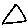
Label: triangle